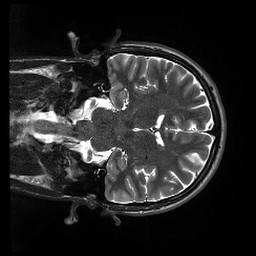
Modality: T2w
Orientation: coronal
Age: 19
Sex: male